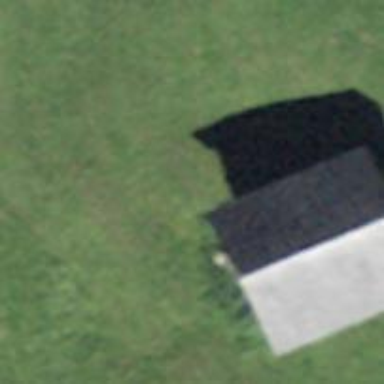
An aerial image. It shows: Barn.